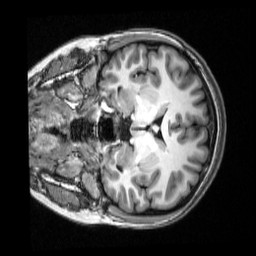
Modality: T1w
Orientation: coronal
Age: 21
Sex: female
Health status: healthy
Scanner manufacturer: siemens
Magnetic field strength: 3 T
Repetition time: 2.53 s
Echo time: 0.00339 s